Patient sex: M
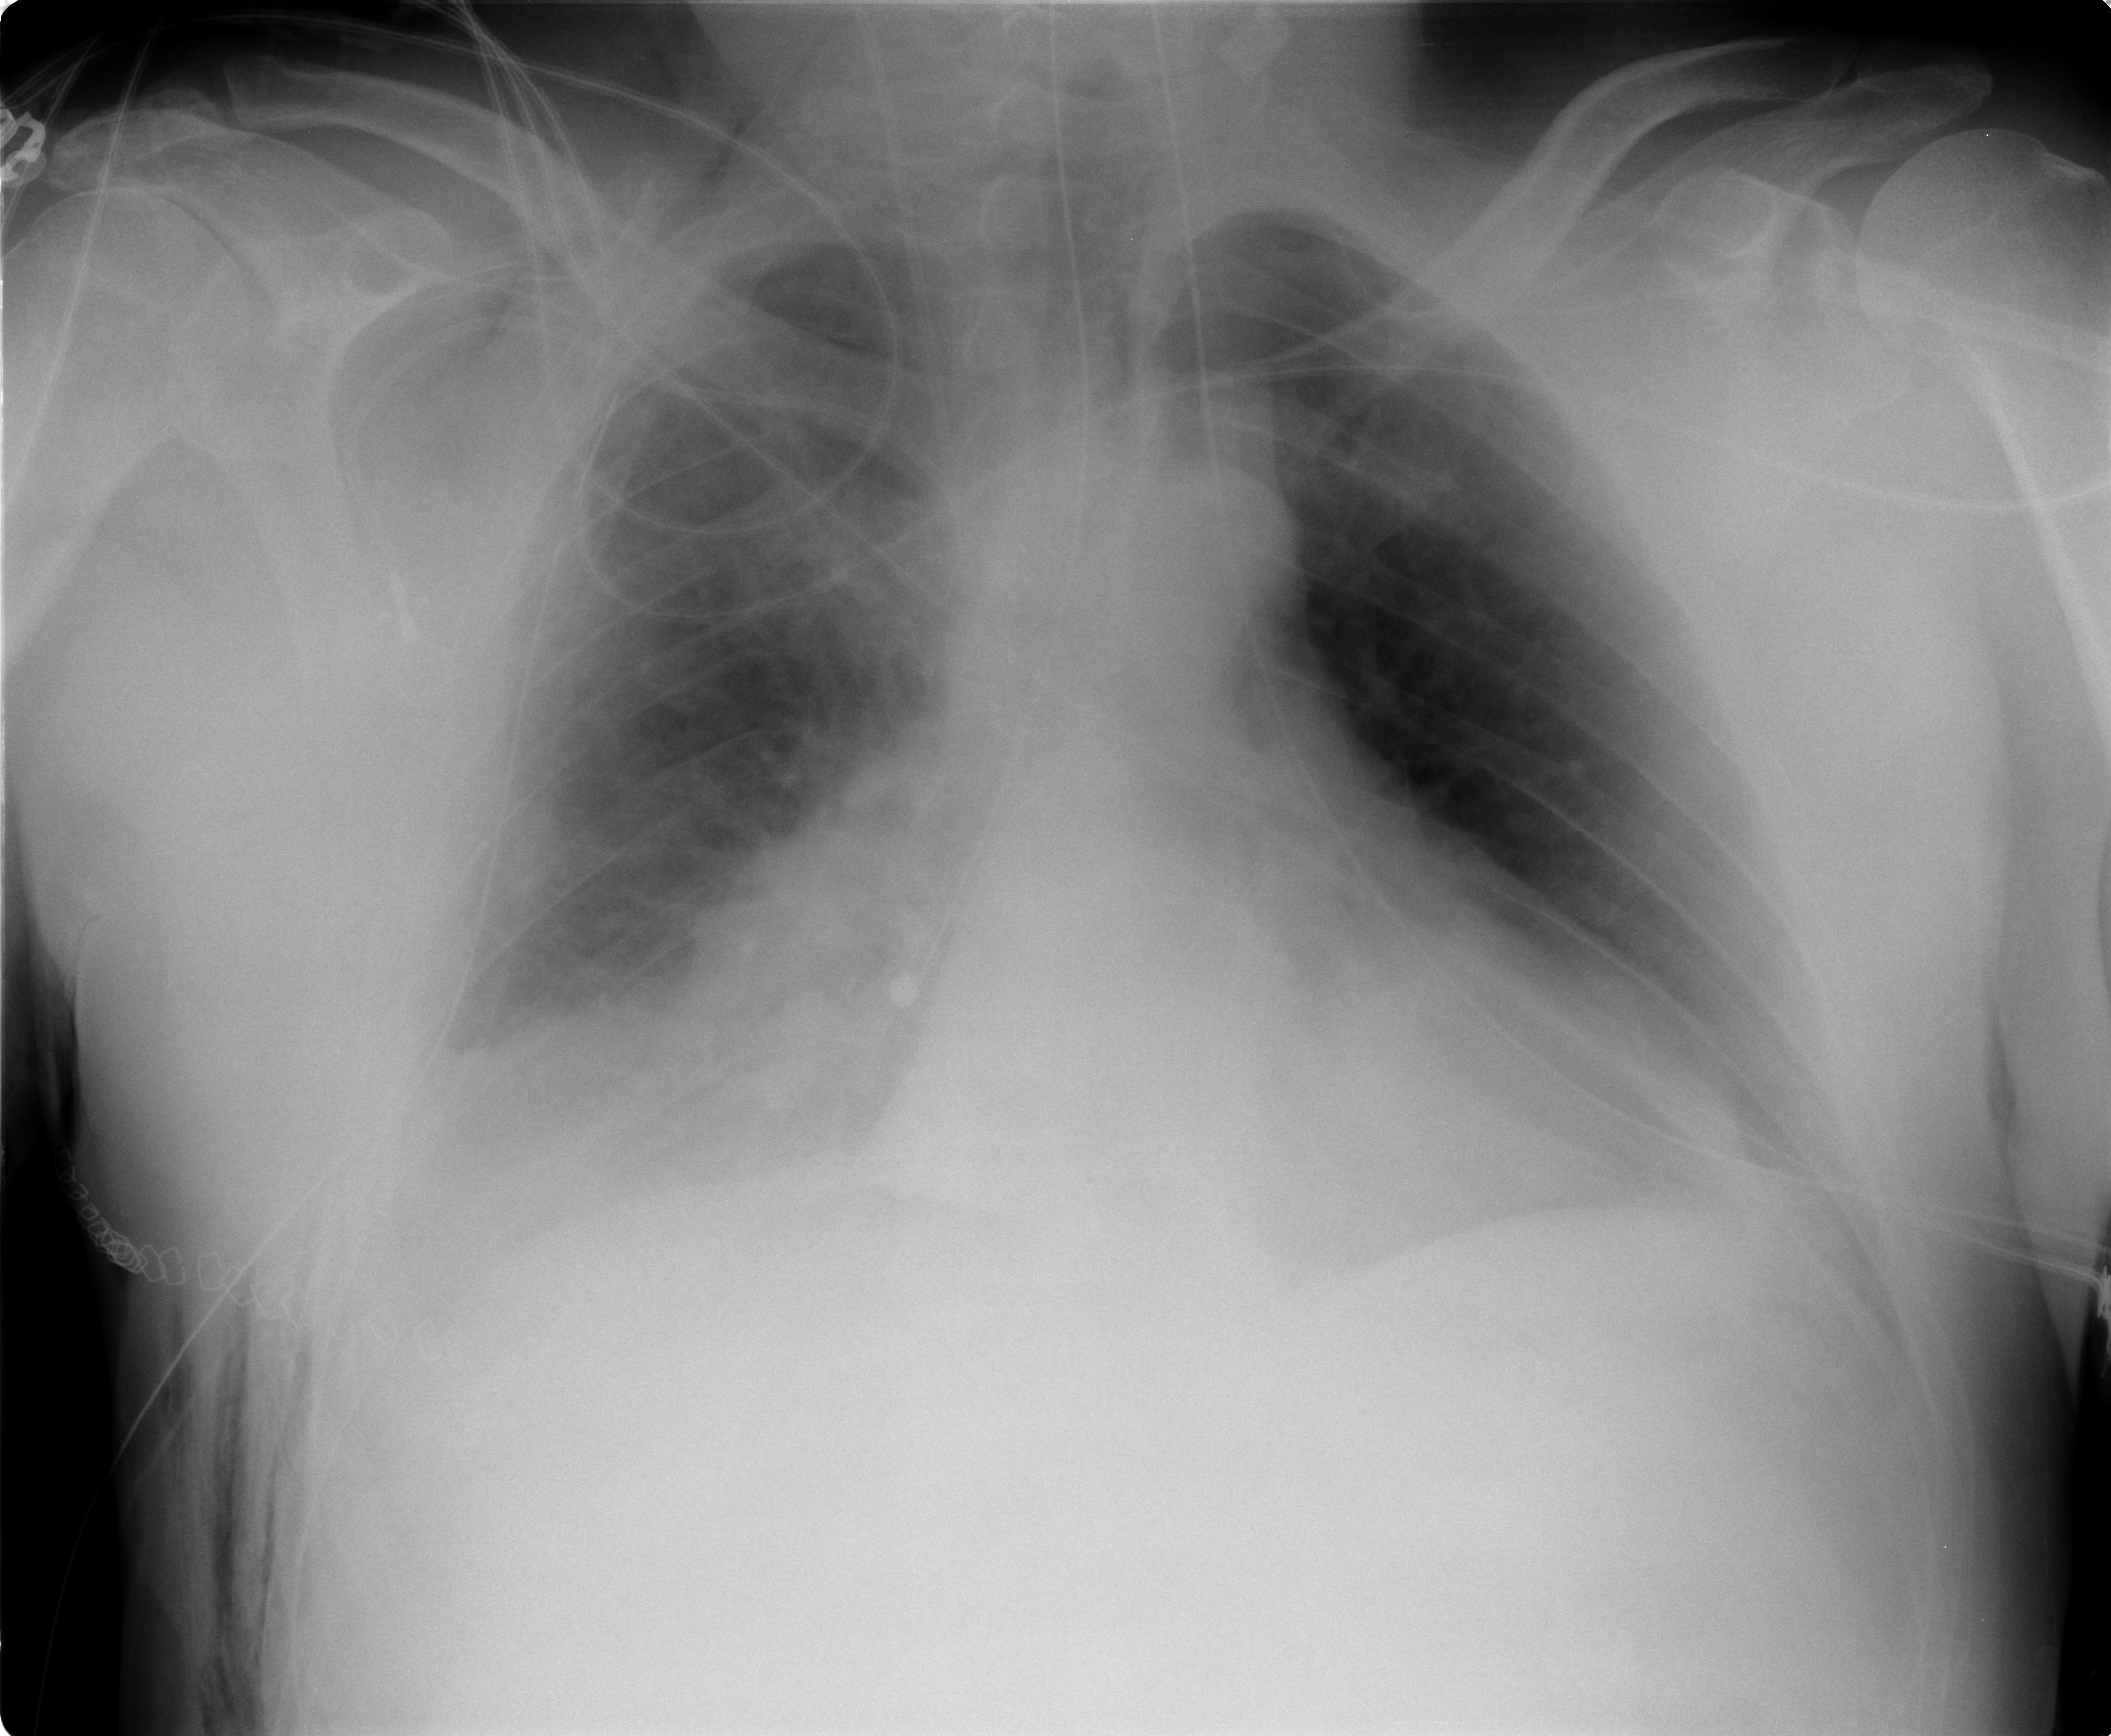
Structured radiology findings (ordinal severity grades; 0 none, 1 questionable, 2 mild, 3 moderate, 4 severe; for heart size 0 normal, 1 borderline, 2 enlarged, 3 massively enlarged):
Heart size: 2
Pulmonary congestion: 2
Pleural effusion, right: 2
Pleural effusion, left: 0
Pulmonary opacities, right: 2
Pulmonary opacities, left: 0
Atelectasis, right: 2
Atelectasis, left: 0